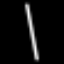
Label: line